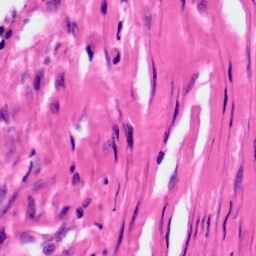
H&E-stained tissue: Ovarian